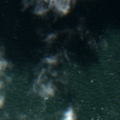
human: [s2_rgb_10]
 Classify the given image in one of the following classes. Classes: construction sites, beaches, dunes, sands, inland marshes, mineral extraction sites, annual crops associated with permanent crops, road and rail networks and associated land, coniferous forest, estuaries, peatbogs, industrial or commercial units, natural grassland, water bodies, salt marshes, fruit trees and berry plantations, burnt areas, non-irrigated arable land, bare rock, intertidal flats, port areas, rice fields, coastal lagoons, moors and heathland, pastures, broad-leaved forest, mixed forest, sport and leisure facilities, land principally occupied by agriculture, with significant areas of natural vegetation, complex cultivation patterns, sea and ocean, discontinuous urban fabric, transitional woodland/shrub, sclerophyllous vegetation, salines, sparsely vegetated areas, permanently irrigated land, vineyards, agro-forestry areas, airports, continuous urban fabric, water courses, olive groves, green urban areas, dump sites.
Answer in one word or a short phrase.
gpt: sea and ocean